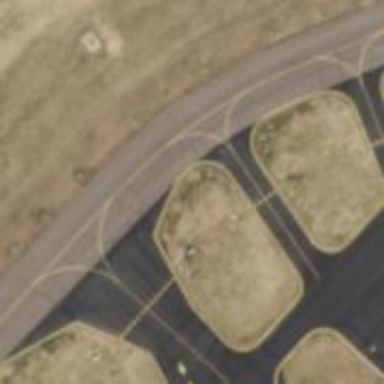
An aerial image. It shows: Image of taxiway at airport.